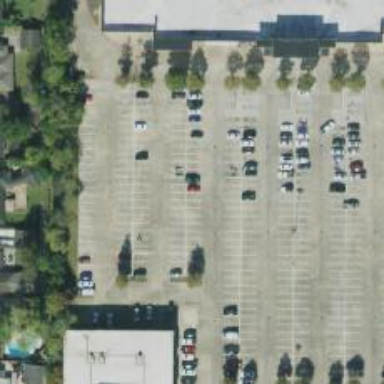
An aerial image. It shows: Parking space.